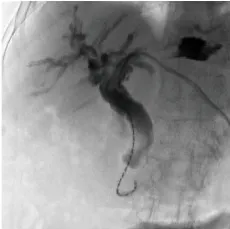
The examination results of Case 1 after 125I implantation. (A) Placement of 125I seed strands on the tumor surface.
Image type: radiology (x_ray)